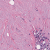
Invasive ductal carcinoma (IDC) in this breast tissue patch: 1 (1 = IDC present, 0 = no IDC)